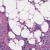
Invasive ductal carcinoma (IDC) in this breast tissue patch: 1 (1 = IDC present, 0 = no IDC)